Field crop: maize
Growth stage: 2
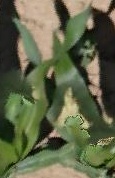
Species: maize